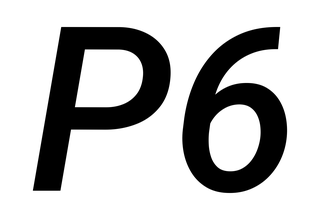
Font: Roboto-Italic_Medium_Italic